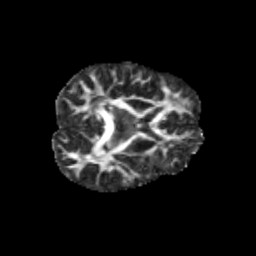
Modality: FA
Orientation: axial
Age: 11
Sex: male
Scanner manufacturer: siemens
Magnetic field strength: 3 T
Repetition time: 3.8 s
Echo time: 0.07 s